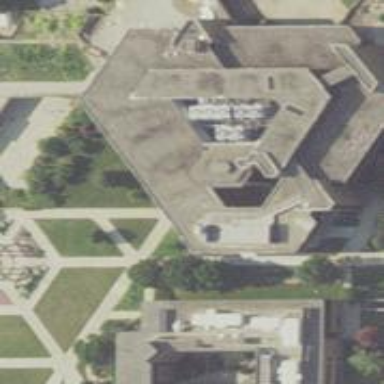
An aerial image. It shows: University building that houses library.